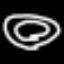
Label: donut